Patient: sex F, age 65
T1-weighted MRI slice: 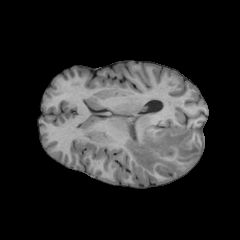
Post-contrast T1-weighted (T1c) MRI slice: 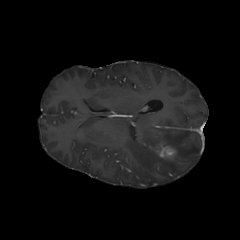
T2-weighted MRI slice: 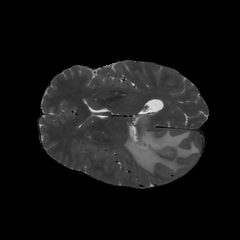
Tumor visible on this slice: yes
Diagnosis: Glioblastoma, IDH-wildtype
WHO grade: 4